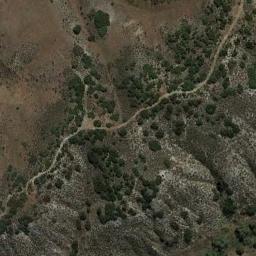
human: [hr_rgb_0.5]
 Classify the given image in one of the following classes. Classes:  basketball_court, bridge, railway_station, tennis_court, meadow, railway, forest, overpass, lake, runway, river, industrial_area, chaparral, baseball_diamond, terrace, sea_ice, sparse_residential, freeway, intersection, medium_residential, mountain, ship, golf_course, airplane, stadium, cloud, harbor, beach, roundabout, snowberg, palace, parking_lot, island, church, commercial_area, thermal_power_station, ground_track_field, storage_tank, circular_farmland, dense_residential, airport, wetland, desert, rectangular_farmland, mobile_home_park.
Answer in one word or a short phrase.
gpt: chaparral